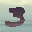
Label: 3